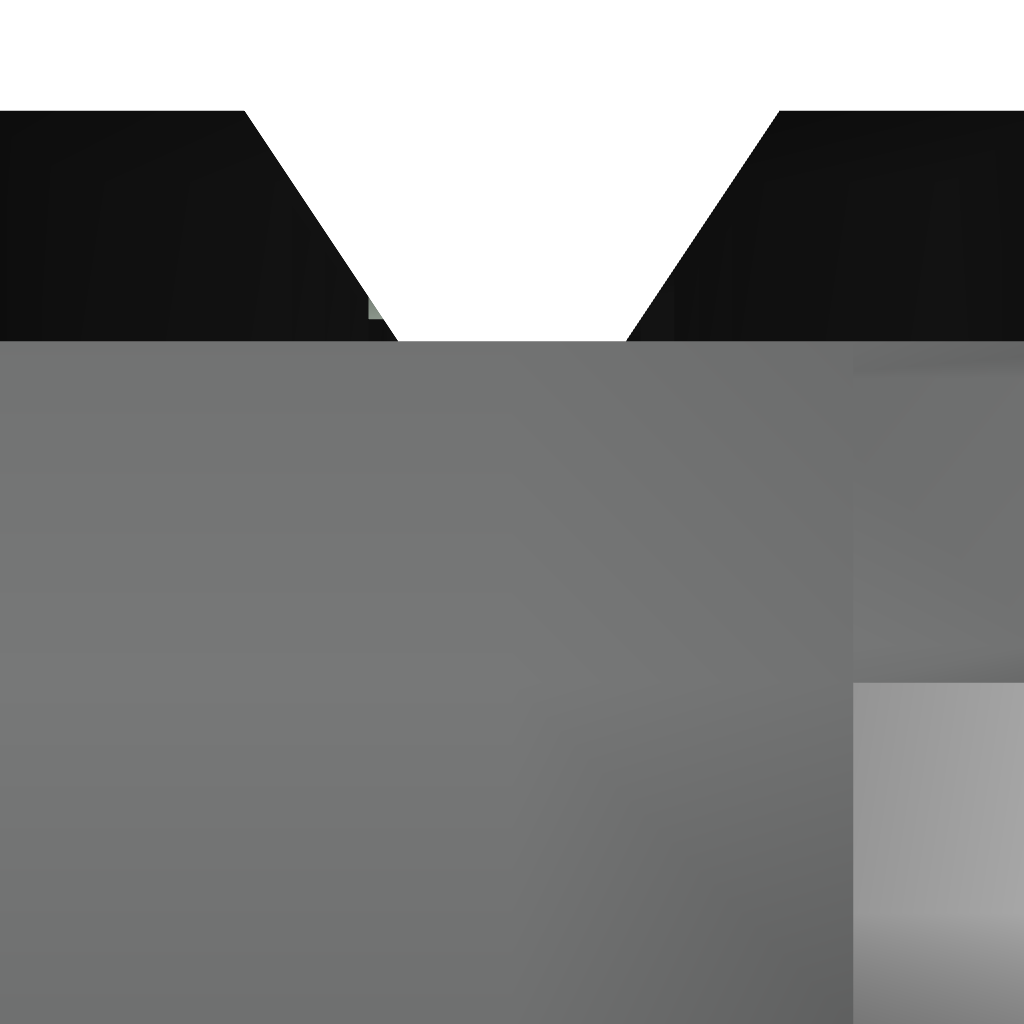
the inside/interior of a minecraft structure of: Firework machine!